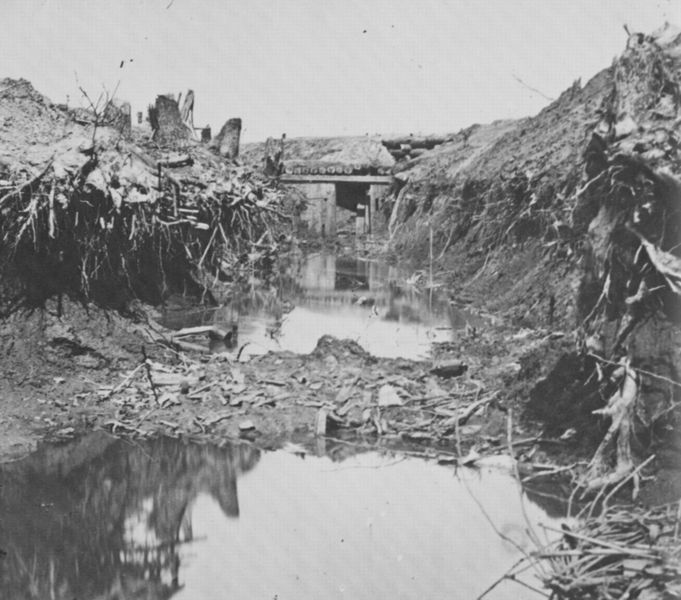
Titel: Fort Sedgewick - "Hölle"
Künstler: Mathew B. Brady
Schlagwörter: baum, berg, blätter, himmel, mann, schatten, wasser, weiß, wolken, baumstämme, bäume, fluss, landschaft, see, ufer, äste, grau, hell, holz, schwarz, stroh, tür, dach, gebäude, haus, arm, tod, bach, erde, halme, häuser, natur, schilf, spiegelung, brücke, büsche, gewässer, hütte, boden, pflanzen, höhle, stock, chaos, pfütze, spiegelbild, abhang, lehm, reisig, afrika, berge, verlassen, dächer, mauer, tag, geröll, hütten, damm, schutt, böschung, flut, katastrophe, krieg, schlacht, steg, trümmer, unglück, unterstand, unwetter, zerstörung, balken, tor, foto, fotografie, photographie, regen, pfützen, eingang, ruine, blut, wurzel, schwarz-weiss, stöcke, ruinen, schlamm, sumpf, photo, kaputt, wurzeln, hubi, jäger, hellgrau, has, tümpel, graben, überschwemmung, stellung, stumpf, aufnahme, schlachtfeld, schutz, baracke, kratzer, bunker, abfall, bombe, lacke, gerümpel, indianer, stöcker, entwurzelt, schlcuht, bergwerk, harpune, unterschlupf, einschlag, stau, schützengraben, vietnam, hummel, gehäcksel, naturereignis, deponie, gaum, naturereigniss